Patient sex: M
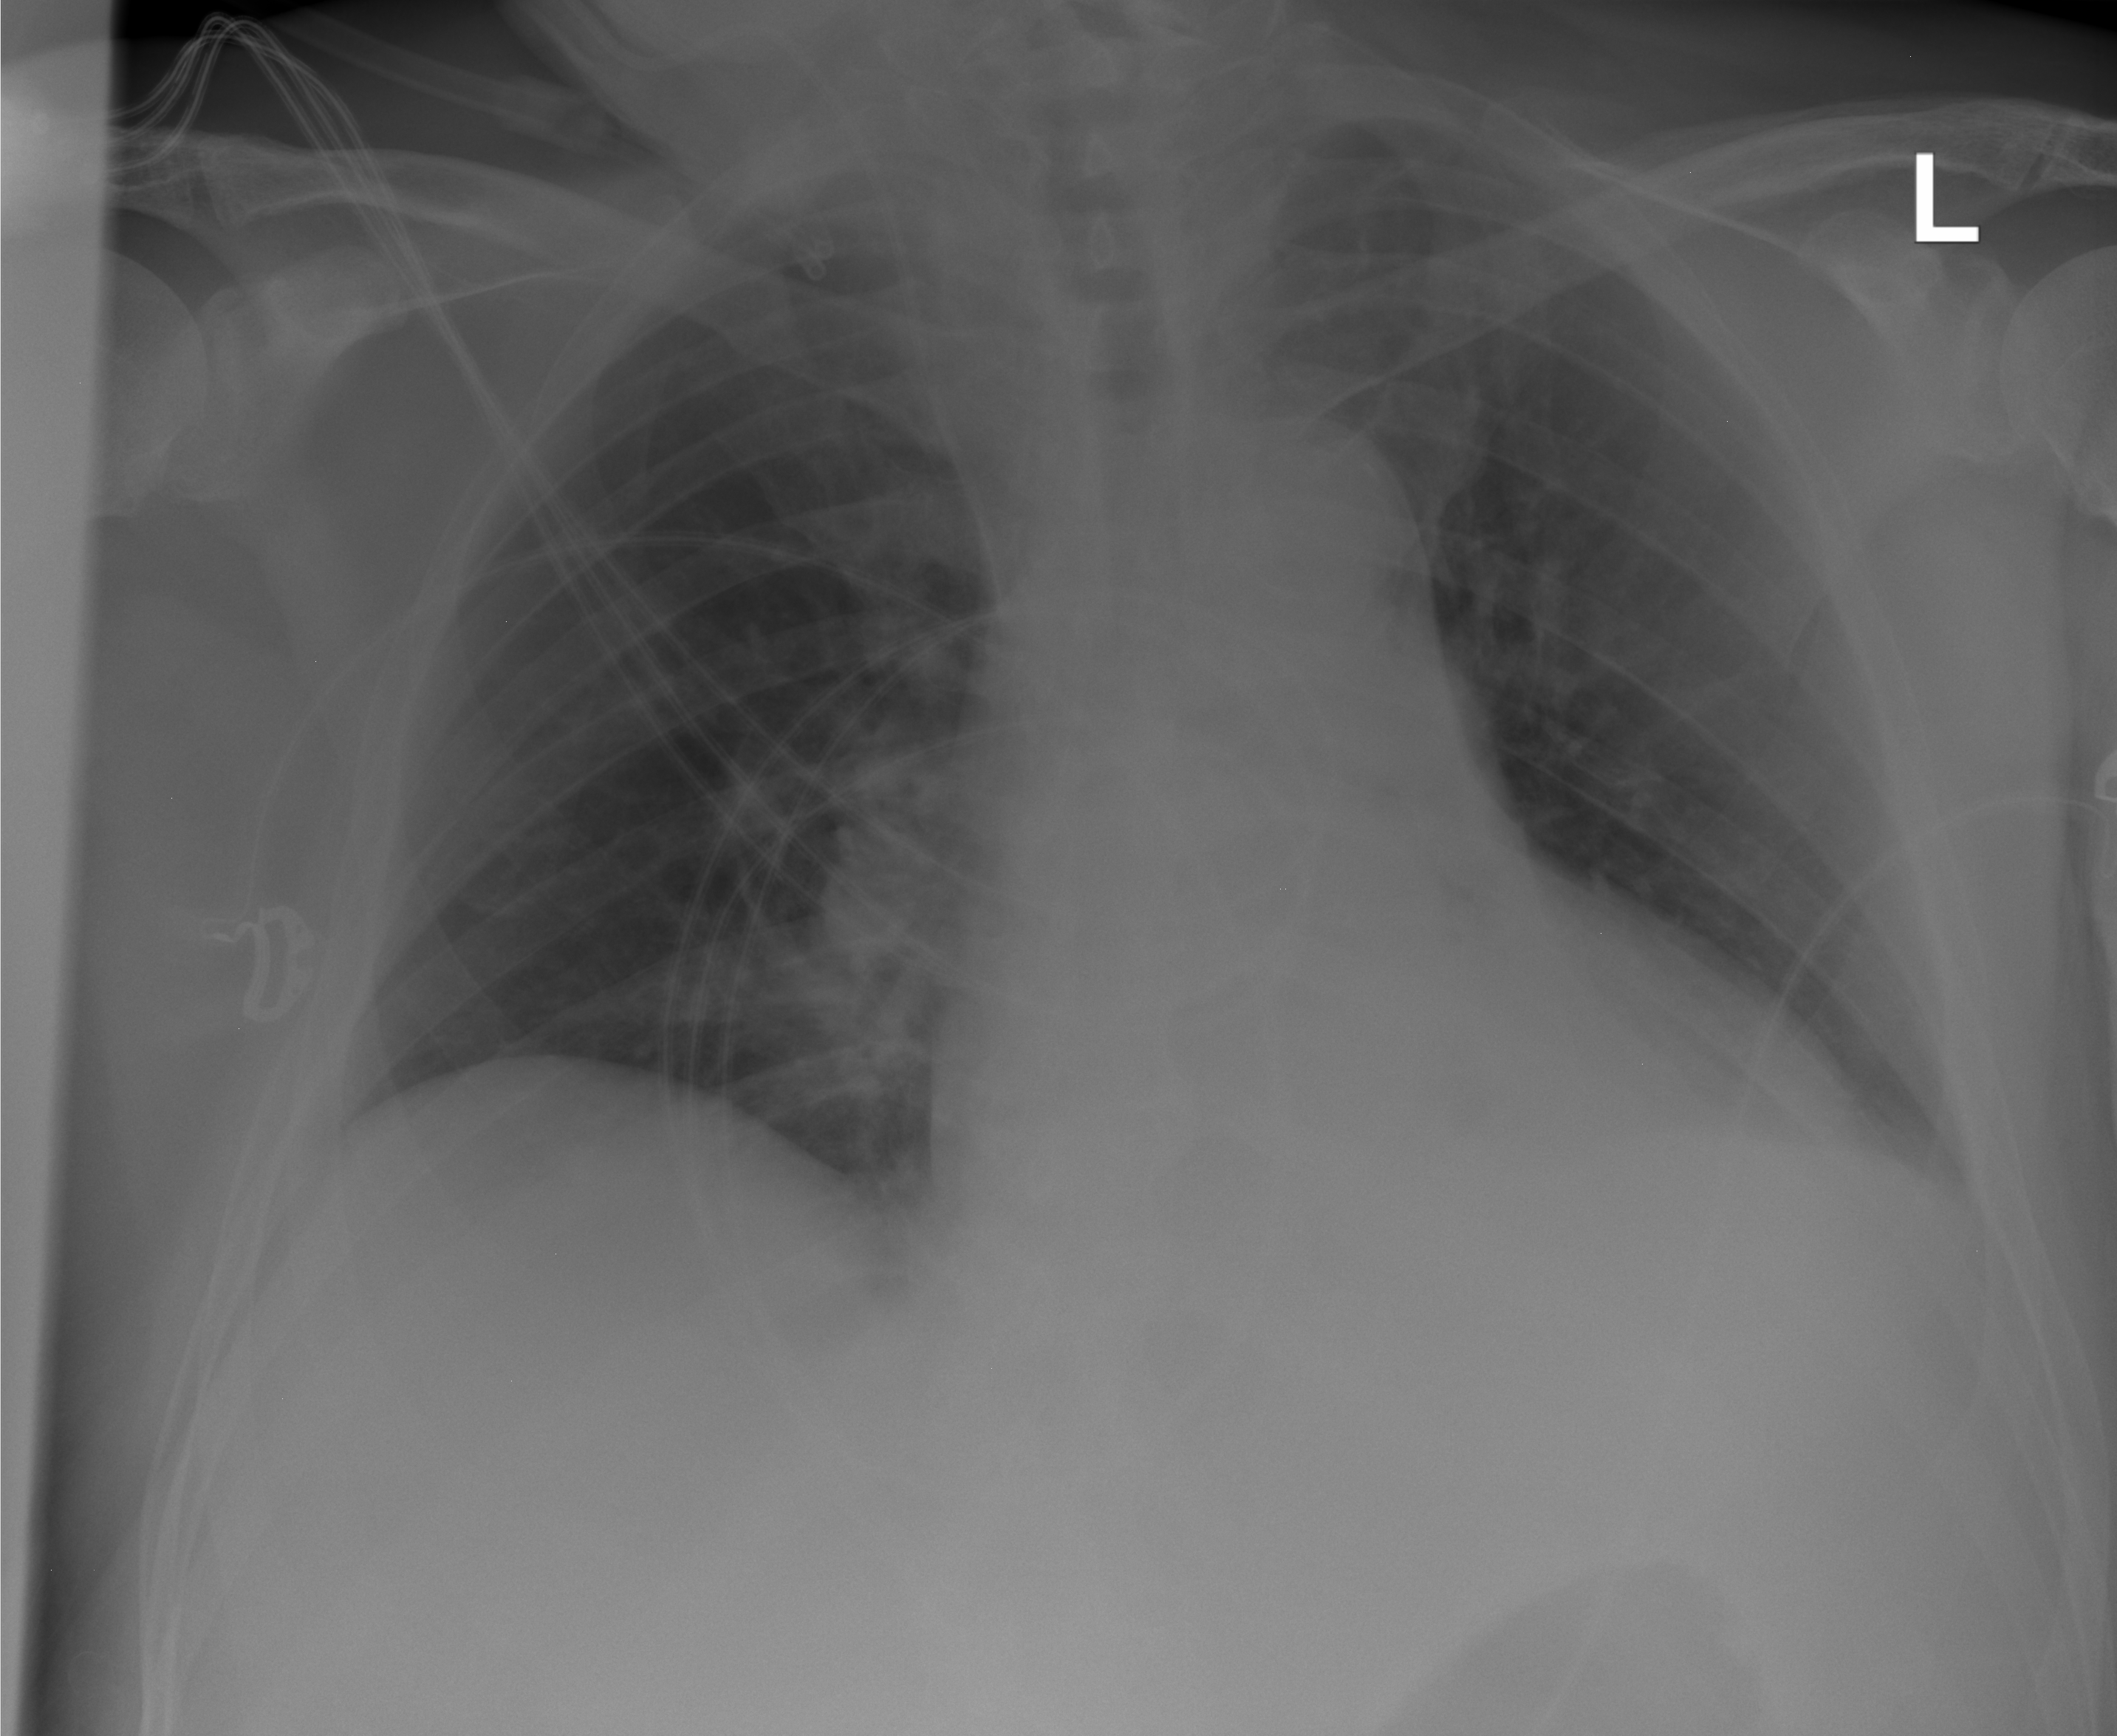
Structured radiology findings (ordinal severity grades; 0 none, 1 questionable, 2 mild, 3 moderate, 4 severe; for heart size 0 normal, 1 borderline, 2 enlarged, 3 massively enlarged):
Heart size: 0
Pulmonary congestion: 0
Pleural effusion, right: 0
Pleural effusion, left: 2
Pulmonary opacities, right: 0
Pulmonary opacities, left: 0
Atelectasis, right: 0
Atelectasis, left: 0